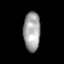
Tissue: skin
Cell type: Epithelial cells
Senescence score: 0.7092
Nuclear area (px): 643
Mean DAPI intensity: 163.12